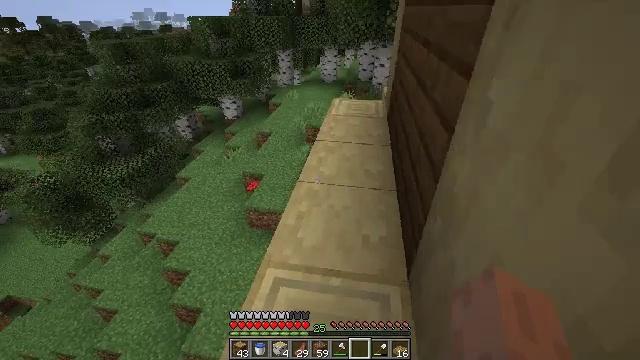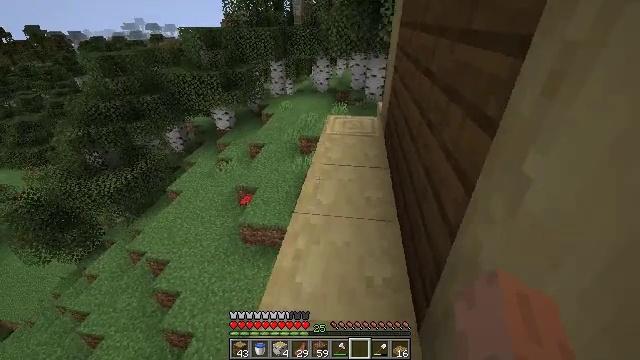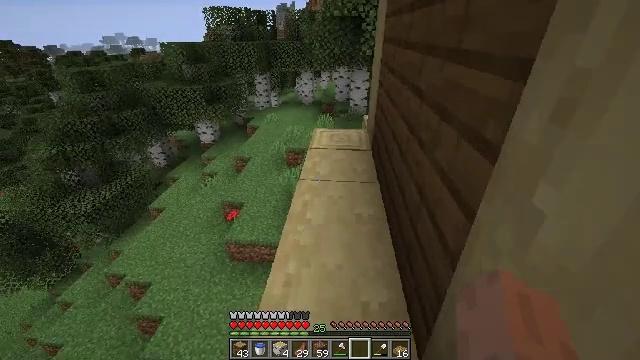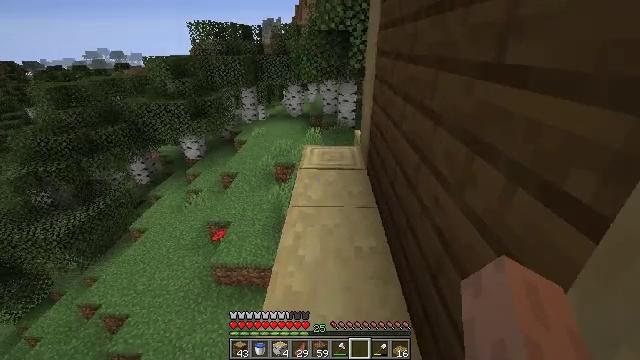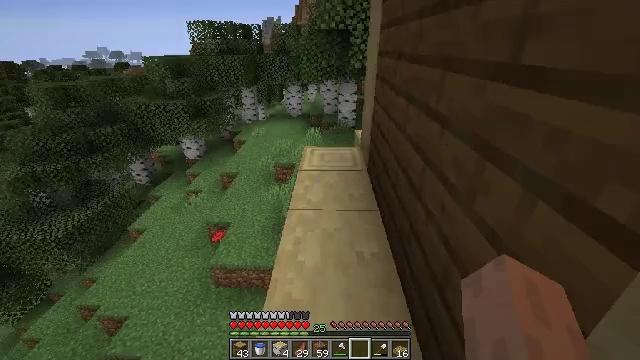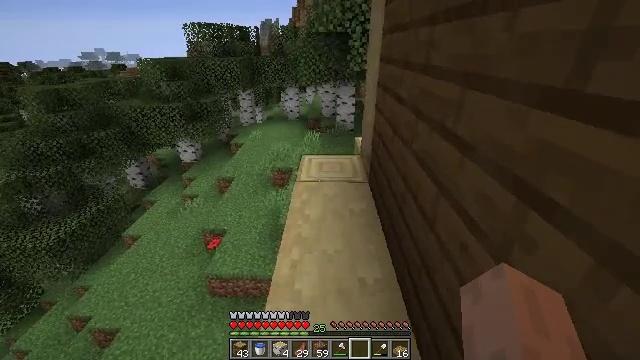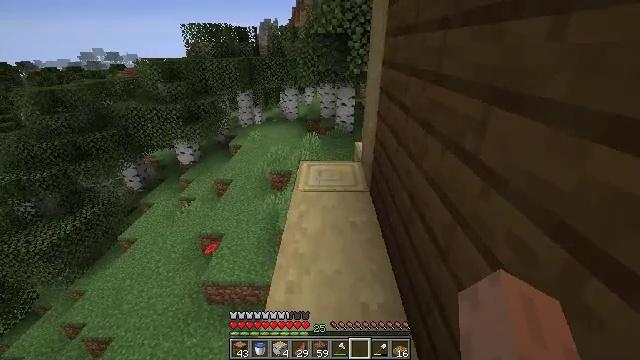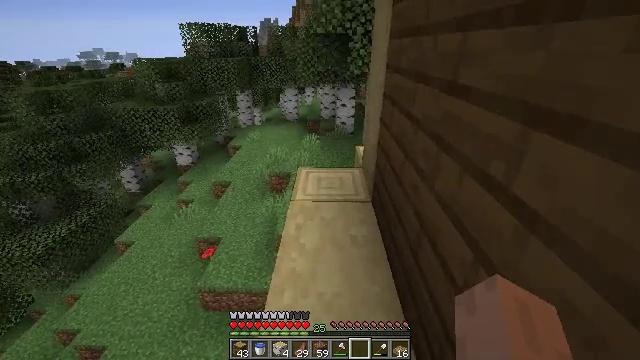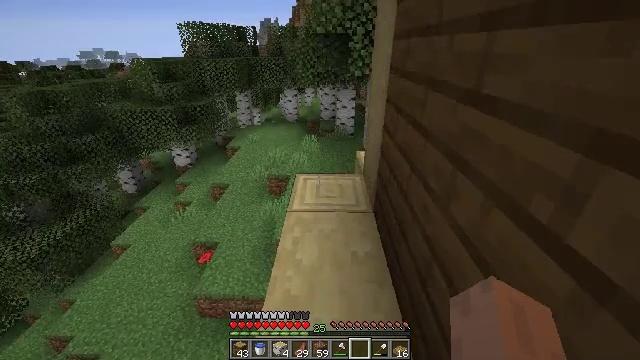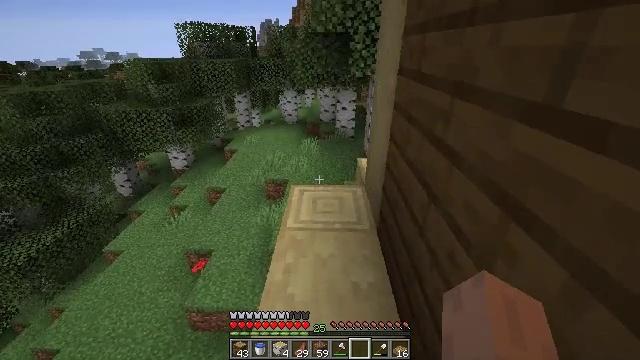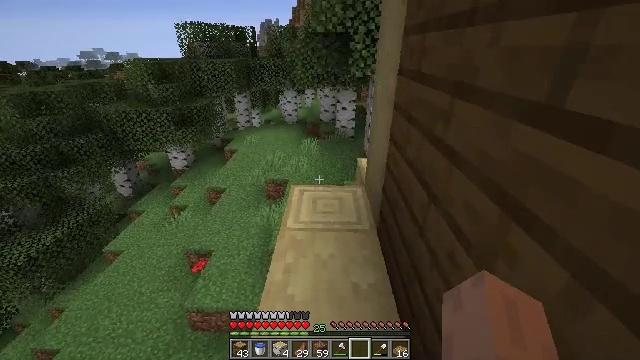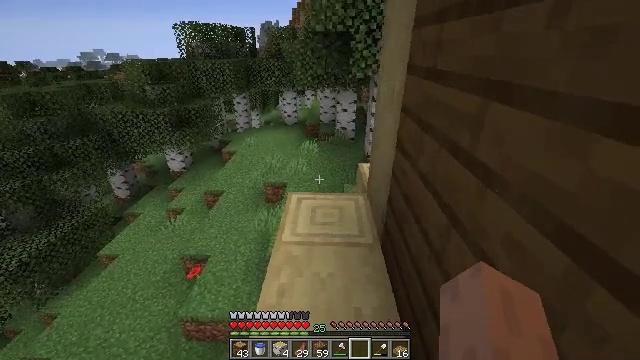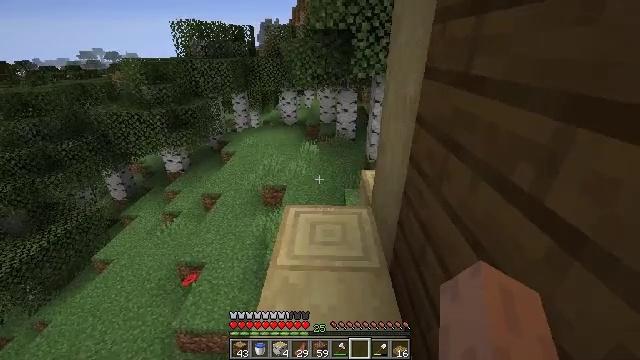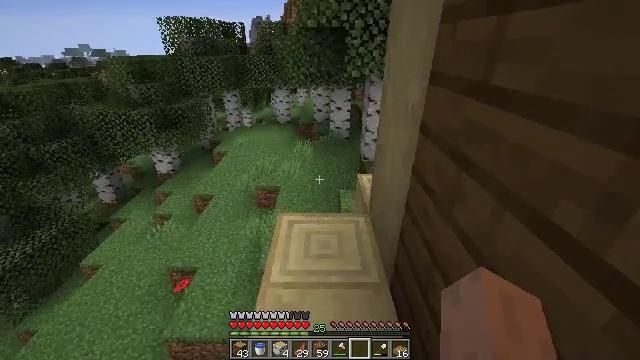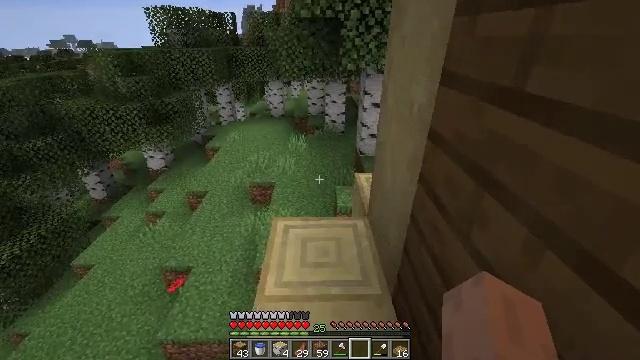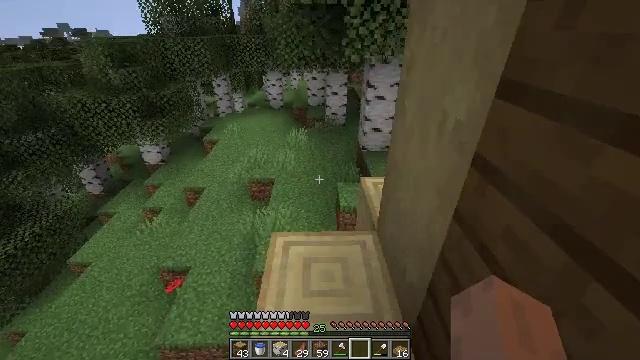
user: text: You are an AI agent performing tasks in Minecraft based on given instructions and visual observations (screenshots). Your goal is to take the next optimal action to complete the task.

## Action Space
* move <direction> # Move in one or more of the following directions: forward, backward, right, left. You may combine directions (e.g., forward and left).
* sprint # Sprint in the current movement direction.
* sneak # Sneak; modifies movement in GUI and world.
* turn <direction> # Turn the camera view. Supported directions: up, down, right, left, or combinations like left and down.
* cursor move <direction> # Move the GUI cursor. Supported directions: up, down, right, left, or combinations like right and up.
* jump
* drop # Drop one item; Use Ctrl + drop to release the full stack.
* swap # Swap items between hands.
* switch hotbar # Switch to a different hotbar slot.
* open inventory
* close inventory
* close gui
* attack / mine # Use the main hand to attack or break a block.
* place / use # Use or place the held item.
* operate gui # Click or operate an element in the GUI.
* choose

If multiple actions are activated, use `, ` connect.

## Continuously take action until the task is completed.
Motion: motion action
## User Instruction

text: To obtain a birch fence, use birch planks and sticks on the crafting table.
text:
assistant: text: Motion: move forward, turn right and up
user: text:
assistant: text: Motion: move forward, turn right and up
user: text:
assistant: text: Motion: move forward, turn right and up
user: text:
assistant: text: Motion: move forward
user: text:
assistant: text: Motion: move forward
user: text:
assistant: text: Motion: move forward
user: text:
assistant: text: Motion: move forward
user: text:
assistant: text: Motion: move forward
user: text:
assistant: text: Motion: move forward
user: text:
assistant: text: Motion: move forward
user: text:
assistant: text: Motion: move forward
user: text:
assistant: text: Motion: move forward
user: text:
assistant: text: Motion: move forward, turn right
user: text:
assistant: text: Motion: move forward, turn right and down
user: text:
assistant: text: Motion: move forward, turn down
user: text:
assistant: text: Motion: move forward, turn left and down
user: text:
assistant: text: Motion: move forward, turn left and down
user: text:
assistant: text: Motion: move forward, turn left and down
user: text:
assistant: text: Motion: move forward, turn left and down
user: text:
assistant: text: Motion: move forward, turn down
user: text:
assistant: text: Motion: move forward, turn right and down
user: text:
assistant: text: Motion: move forward and move right, turn right and down
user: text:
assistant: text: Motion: move forward and move right, turn right and down
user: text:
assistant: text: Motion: move forward and move right, turn right
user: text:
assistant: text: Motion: move forward and move right, turn left
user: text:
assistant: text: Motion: move forward and move right, turn left and up
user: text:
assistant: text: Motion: move forward and move right
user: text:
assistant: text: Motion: move forward and move right
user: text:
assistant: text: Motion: move forward
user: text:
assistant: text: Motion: move forward